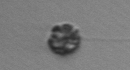
Label: coccolithophorid